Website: bh-photo
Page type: customer-info-address
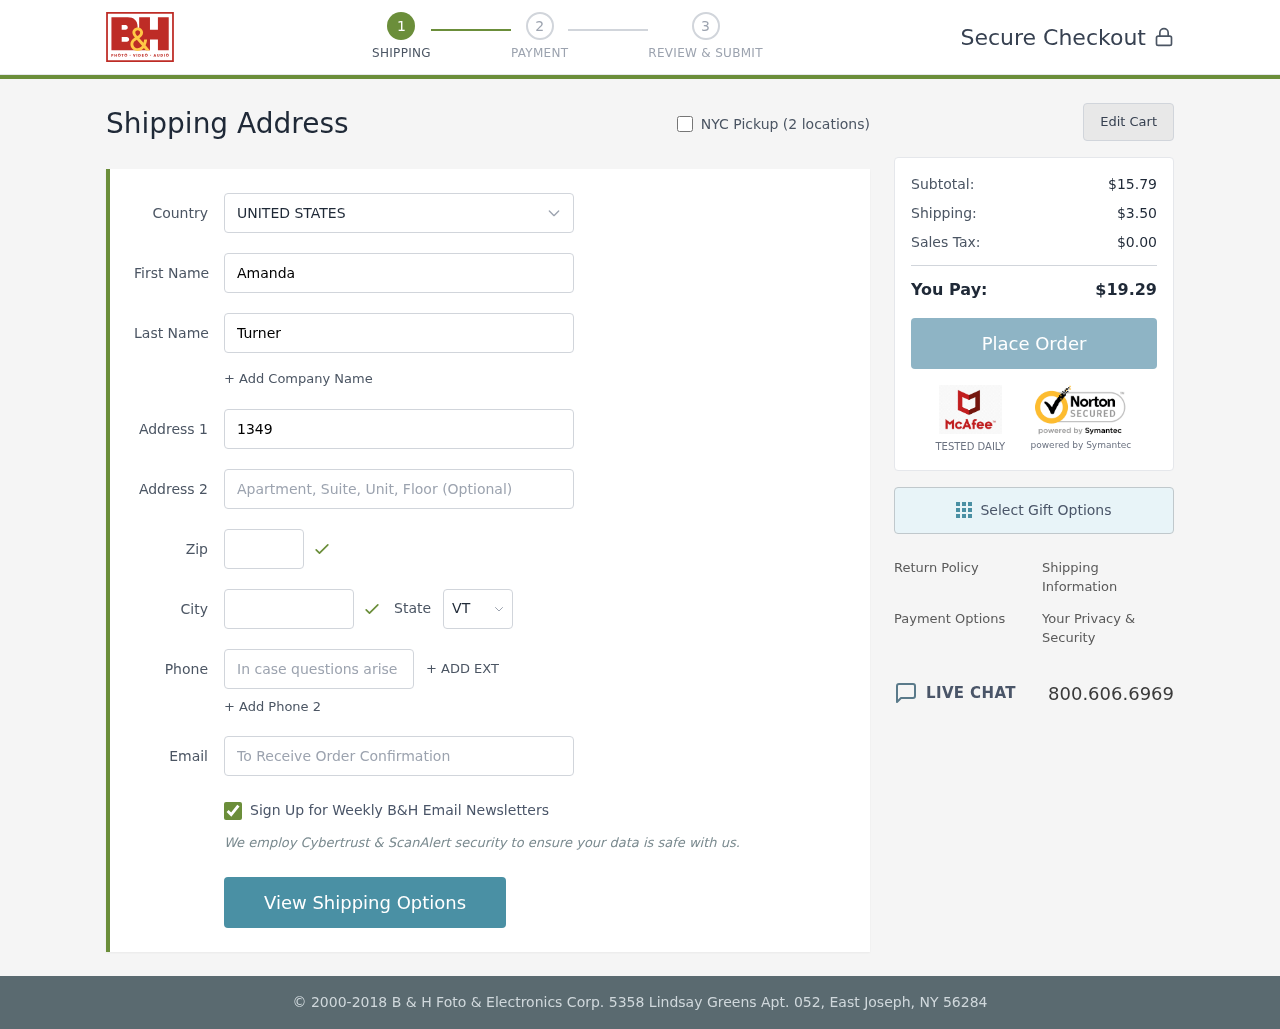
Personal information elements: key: PII_CITY
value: East Daniel
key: PII_COUNTRY
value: United States
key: PII_EMAIL
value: aturner@yahoo.com
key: PII_FIRSTNAME
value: Amanda
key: PII_LASTNAME
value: Turner
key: PII_PHONE
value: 7534264009
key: PII_POSTCODE
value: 48936
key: PII_STATE_ABBR
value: VT
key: PII_STREET
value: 1349 Parker Manor
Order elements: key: ORDER_SUBTOTAL
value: $15.79
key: ORDER_SHIPPING_COST
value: $3.50
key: ORDER_TAX
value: $0.00
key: ORDER_TOTAL
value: $19.29